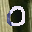
Label: 0